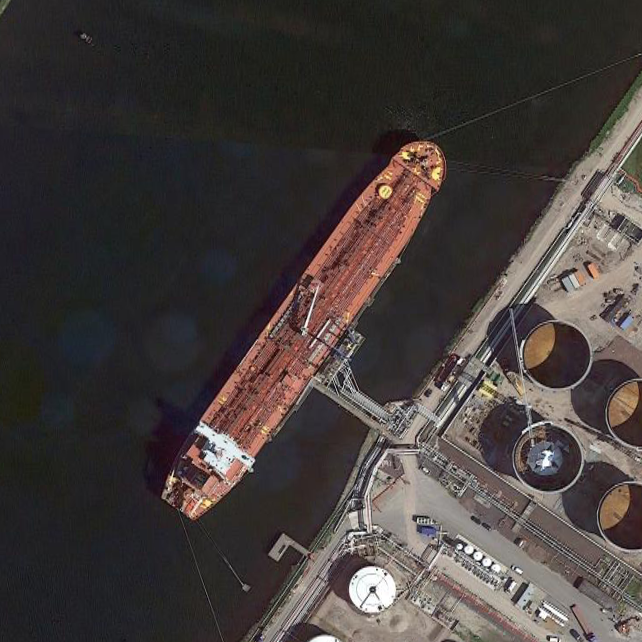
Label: Tank_ship